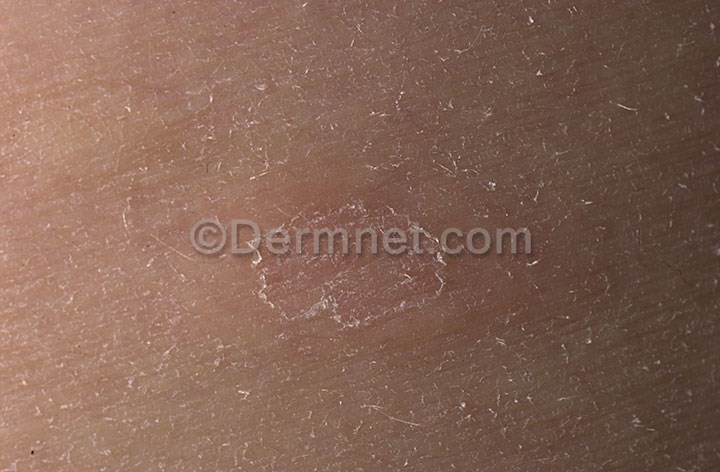
Disease: Psoriasis pictures Lichen Planus and related diseases